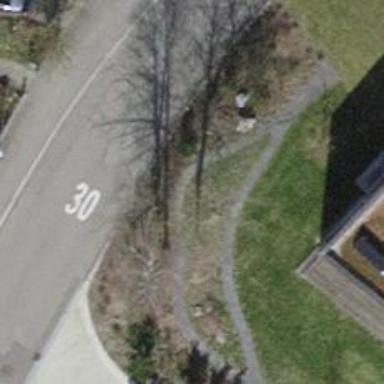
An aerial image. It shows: Urban tree adds touch of nature to the surroundings.